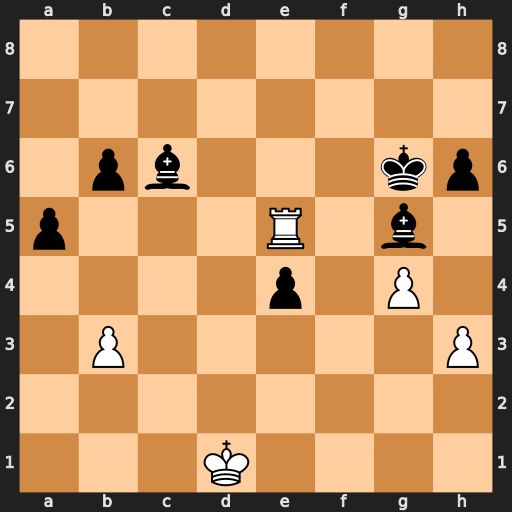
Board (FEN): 8/8/1pb3kp/p3R1b1/4p1P1/1P5P/8/3K4
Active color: w
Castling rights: -
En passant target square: -
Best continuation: Re6+ Kf7 Rxc6